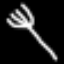
Label: fork